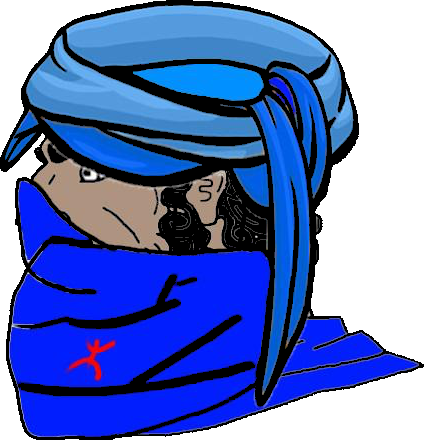
Label: 4_Yes_Chad